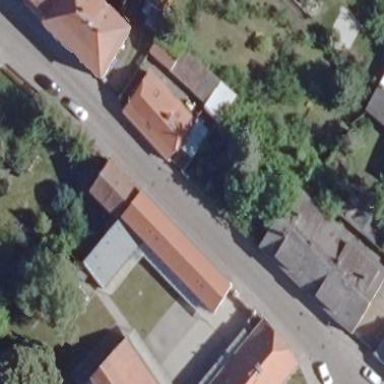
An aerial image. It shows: Kindergarten building.